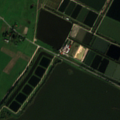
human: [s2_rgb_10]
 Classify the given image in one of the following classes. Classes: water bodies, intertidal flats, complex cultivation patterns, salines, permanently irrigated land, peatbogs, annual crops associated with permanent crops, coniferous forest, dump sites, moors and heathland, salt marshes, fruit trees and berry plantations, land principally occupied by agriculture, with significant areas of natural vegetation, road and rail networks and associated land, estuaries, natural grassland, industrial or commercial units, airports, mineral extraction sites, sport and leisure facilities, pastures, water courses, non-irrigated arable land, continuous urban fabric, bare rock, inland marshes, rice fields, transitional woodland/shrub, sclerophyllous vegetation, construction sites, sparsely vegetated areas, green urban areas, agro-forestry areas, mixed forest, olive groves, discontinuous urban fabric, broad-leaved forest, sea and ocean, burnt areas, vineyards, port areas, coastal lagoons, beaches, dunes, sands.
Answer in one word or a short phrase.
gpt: complex cultivation patterns, water bodies